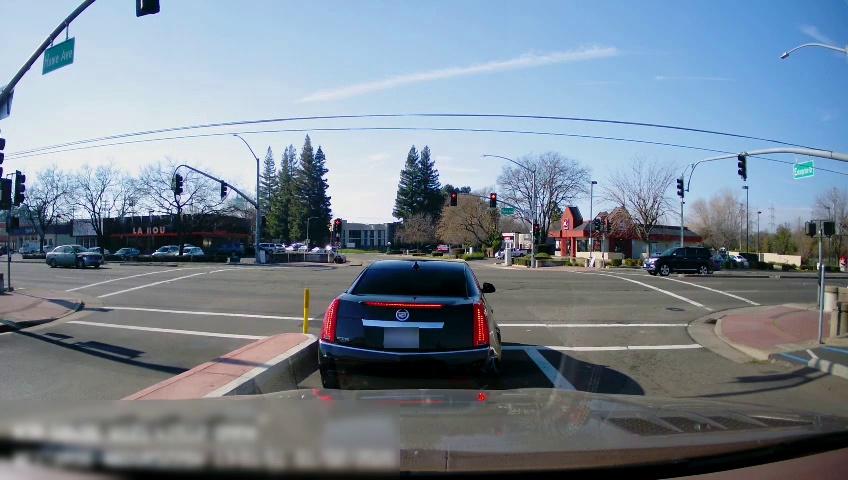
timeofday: Day
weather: Sunny
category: Drivable Space
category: Vehicles | SUV
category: Vehicles | Car
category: Vehicles | Truck
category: Vehicles | Car
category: Vehicles | Car
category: Vehicles | Car
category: Vehicles | Car
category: Vehicles | Car
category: Lanes | Opposite Lane
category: Lanes | Current Lane
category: Traffic | Lights
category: Traffic | Signs
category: Traffic | Lights
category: Traffic | Lights
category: Traffic | Lights
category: Traffic | Lights
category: Traffic | Lights
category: Traffic | Lights
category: Traffic | Lights
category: Traffic | Lights
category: Traffic | Signs
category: Traffic | Lights
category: Traffic | Lights
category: Traffic | Lights
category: Traffic | Lights
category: Traffic | Lights
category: Traffic | Signs
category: Traffic | Lights
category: Traffic | Lights
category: Traffic | Lights